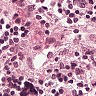
Metastatic tissue present: no